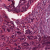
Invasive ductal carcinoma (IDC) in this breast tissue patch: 1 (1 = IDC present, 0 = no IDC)